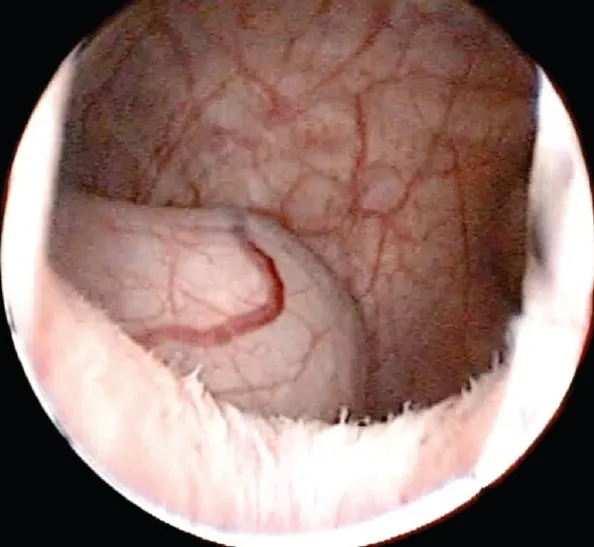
Urethrocystoscopy: bladder, note a rounded, thin-walled, translucent tumour consistent withaureterocele.
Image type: endoscopy (other_endoscopy)